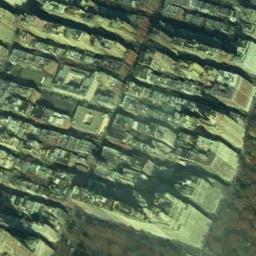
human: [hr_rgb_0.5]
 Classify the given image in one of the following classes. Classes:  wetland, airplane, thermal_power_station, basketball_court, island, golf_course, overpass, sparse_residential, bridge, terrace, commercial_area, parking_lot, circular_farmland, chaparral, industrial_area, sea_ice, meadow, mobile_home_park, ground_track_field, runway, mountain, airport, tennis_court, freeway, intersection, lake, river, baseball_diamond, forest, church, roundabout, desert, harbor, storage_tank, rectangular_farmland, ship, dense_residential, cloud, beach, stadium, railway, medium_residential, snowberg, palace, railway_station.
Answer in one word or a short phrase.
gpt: commercial_area